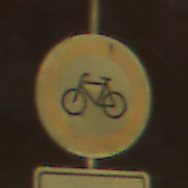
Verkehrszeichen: VerbotRadverkehr
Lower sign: ZeitangabenMitBeschraenkungAufWochentage8
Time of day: Night
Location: Outdoor (Suburban)
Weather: Clear
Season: NotSpecified
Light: Artificial